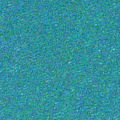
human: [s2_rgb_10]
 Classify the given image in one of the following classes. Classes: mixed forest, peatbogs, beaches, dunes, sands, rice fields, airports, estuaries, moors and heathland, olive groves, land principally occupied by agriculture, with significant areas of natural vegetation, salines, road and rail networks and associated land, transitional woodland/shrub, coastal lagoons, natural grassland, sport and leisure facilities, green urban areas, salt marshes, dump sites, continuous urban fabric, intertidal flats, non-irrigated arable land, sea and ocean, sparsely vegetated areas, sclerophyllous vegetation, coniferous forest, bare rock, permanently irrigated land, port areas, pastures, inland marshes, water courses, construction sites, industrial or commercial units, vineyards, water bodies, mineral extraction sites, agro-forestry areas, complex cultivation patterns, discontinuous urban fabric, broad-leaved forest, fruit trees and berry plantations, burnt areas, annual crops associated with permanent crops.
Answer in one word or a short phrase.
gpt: sea and ocean